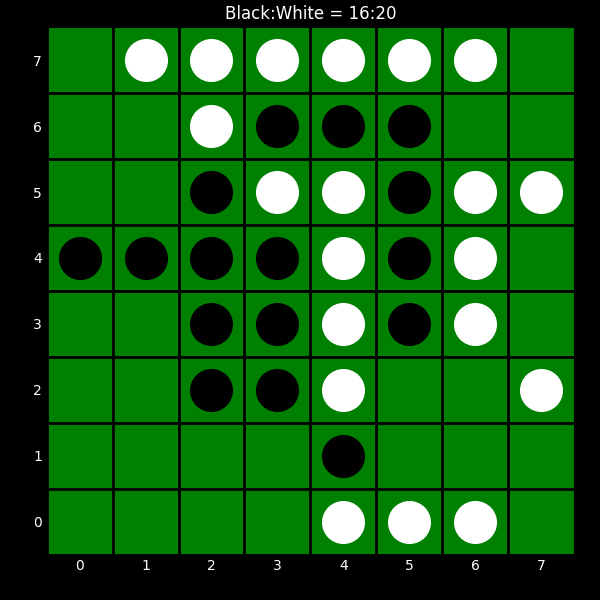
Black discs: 16
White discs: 20